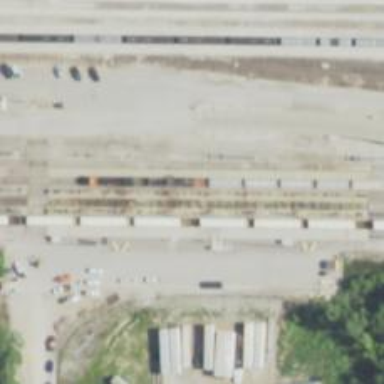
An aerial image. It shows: Railway fuel facility.